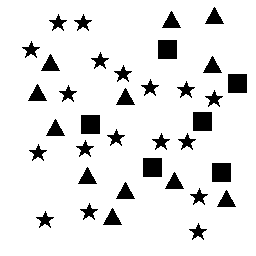
Squares: 6
Triangles: 12
Stars: 18
Total shapes: 36